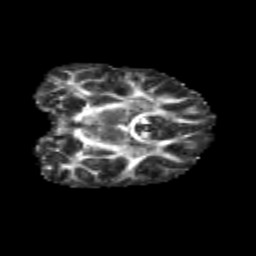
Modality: FA
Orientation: coronal
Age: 13
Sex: male
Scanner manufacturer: siemens
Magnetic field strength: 3 T
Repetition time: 3.8 s
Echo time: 0.07 s